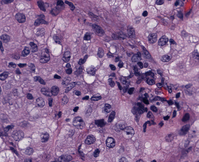
Tumor epithelial tissue: yes
Tumor-associated stroma tissue: no
Normal tissue: no